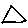
Label: triangle